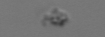
Label: detritus